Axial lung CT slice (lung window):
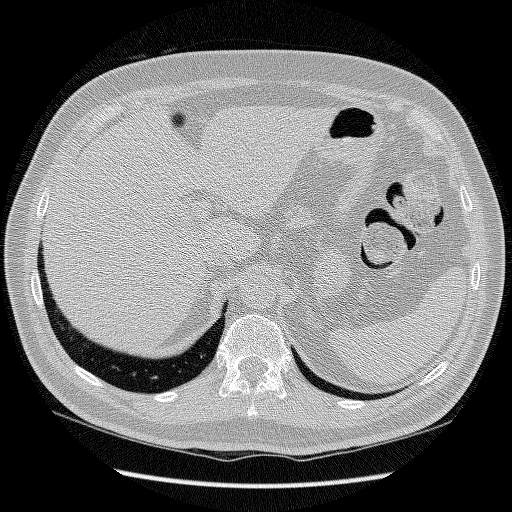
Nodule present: no